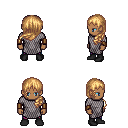
a pixel art fantasy rpg character, male body template, human, dark skin, chain mail, magenta pants, light blonde left-swept hairstyle, leather bracers, black shoes, four views (front, back, left, right), 2x2 character sprite sheet, small pixel art, hard edges, no anti-aliasing